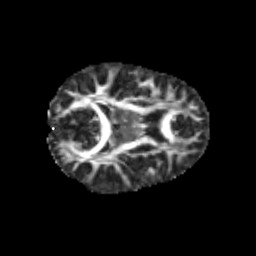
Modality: FA
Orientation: axial
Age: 9
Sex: female
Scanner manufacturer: siemens
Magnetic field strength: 3 T
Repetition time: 3.8 s
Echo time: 0.07 s